Interaction volume radius: 5 \u00c5
Interaction volume height: 45 \u00c5
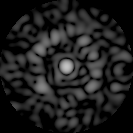
Disorder parameter: 0.7864